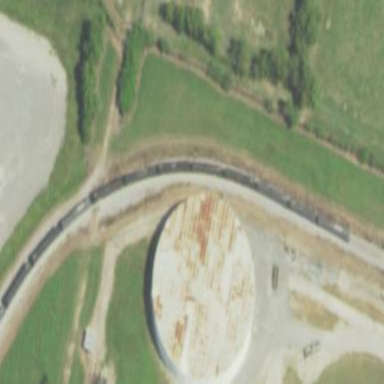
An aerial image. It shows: Storage tank building.